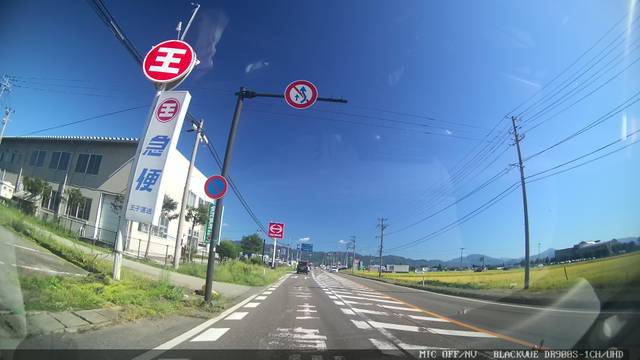
Region: Japan
Coordinates: 37.527, 139.888